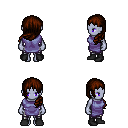
a pixel art fantasy rpg character, female body template, dark elf, purple skin, chain tabard jacket, metal pants, brown left-swept hairstyle, black shoes, four views (front, back, left, right), 2x2 character sprite sheet, small pixel art, hard edges, no anti-aliasing